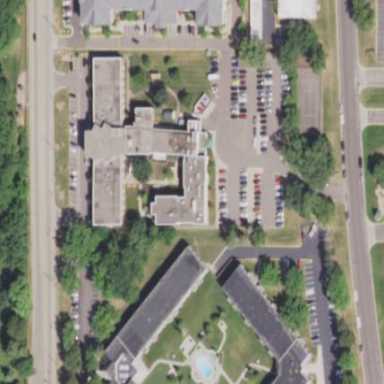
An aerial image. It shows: Clinic located within apartment building.